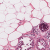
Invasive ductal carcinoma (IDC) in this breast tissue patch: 0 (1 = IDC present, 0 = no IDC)